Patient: sex M, age 61
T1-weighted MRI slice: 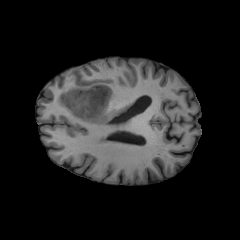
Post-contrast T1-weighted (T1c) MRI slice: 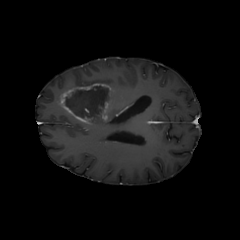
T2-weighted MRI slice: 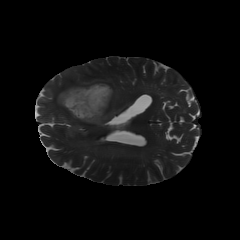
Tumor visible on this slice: yes
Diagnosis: Glioblastoma, IDH-wildtype
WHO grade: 4